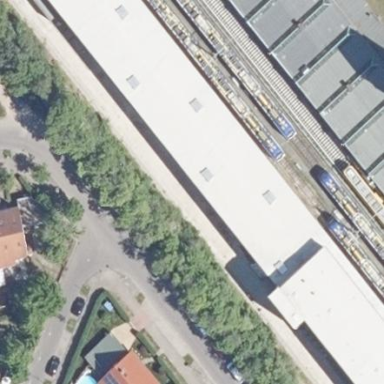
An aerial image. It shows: Industrial building.